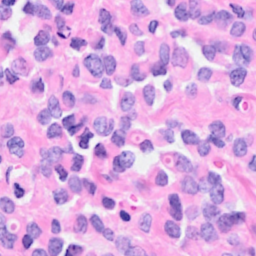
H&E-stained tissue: Breast